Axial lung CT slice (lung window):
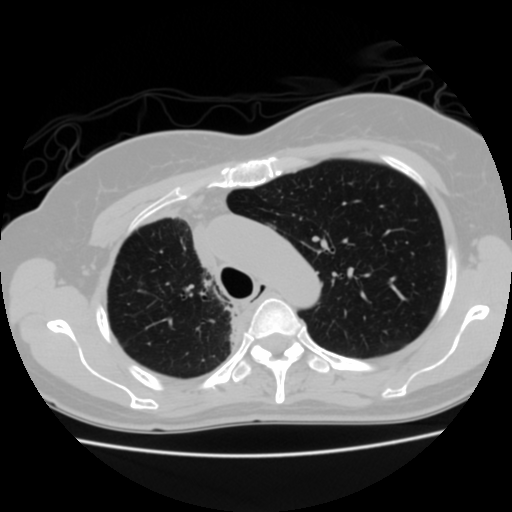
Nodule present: no